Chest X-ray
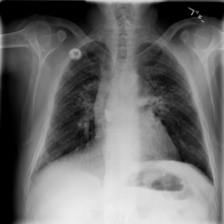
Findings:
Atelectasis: negative
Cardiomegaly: negative
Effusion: negative
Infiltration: negative
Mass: negative
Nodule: negative
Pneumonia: negative
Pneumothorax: negative
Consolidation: negative
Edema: negative
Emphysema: negative
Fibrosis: negative
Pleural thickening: negative
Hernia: negative